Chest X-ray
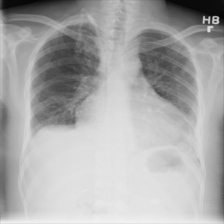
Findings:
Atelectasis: negative
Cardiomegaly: negative
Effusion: negative
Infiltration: negative
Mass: negative
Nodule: negative
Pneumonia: negative
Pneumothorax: negative
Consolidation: negative
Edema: negative
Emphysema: negative
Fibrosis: negative
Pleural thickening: negative
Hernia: negative